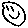
Label: smiley face